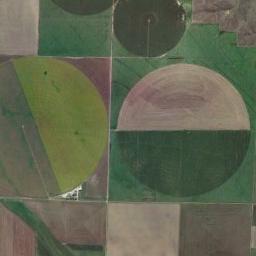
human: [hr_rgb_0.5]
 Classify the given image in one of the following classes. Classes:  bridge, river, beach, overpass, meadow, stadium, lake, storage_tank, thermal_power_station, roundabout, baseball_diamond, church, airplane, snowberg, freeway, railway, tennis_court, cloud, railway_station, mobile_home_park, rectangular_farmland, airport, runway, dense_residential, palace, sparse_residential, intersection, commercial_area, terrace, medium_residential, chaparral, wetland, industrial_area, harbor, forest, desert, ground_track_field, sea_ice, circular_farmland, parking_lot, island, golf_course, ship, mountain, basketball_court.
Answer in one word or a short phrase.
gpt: circular_farmland